Aerial crown-view tile of a tropical tree (Barro Colorado Island, Panama), acquired 20250512:
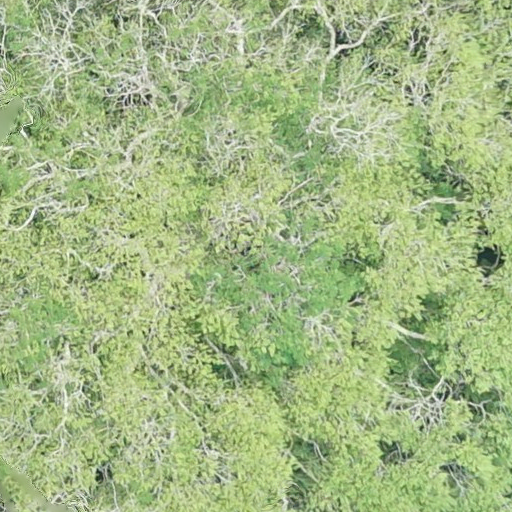
Species: Dipteryx oleifera
GBIF accepted scientific name: Dipteryx oleifera
Crown area: 718.326 m²